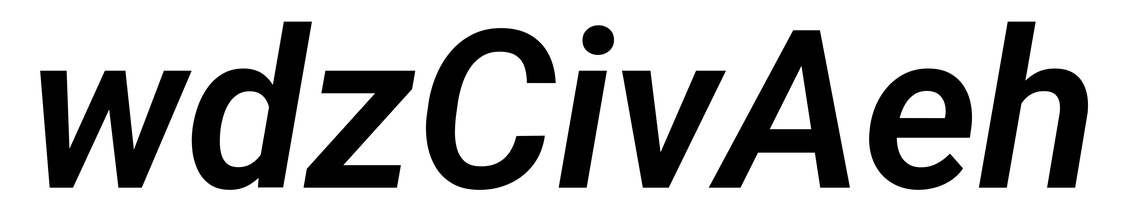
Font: Roboto-Italic_SemiBold_Italic